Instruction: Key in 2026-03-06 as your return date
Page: home
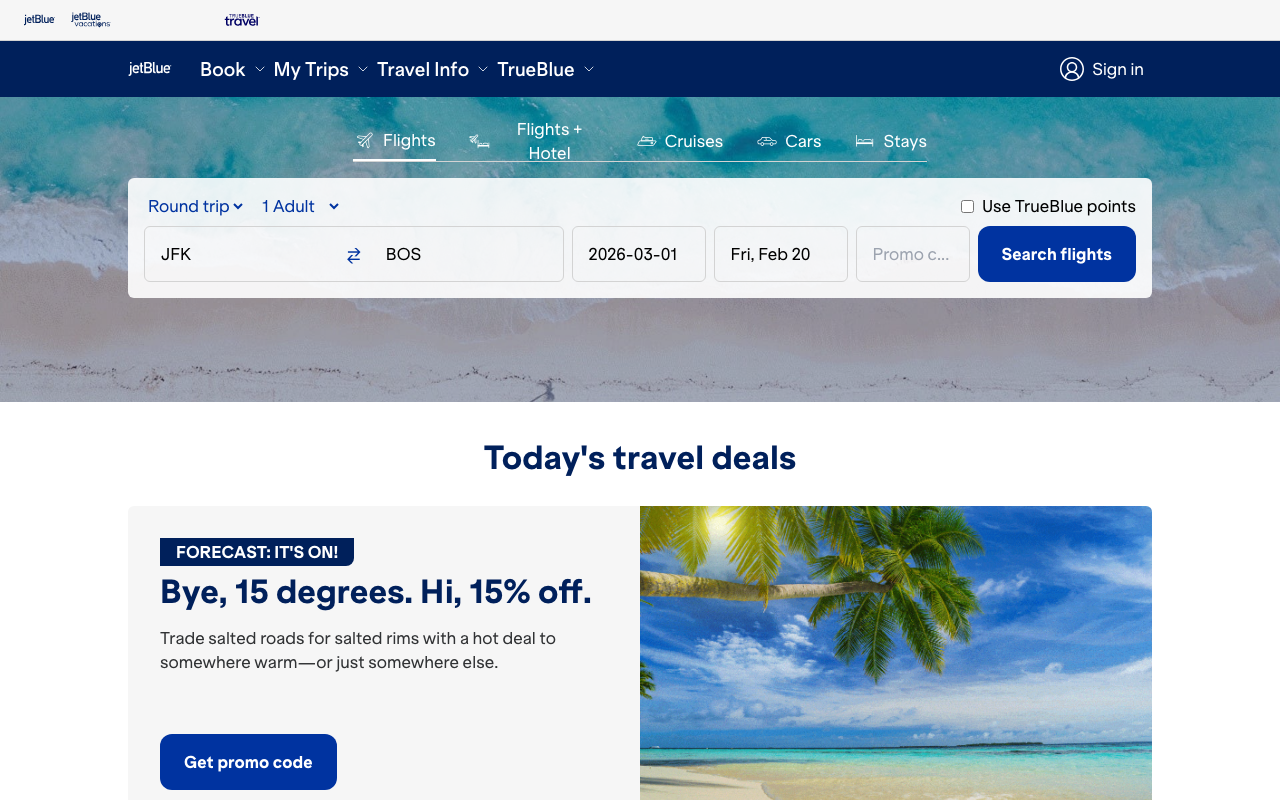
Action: type